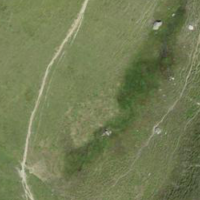
EUNIS habitat code: 26
Species observed at this site:
Marmota marmota